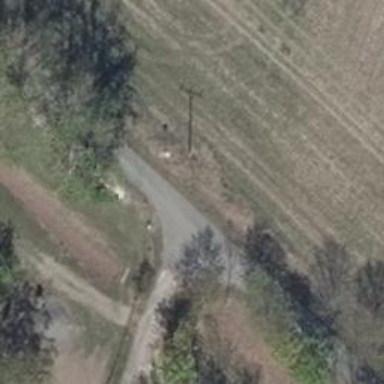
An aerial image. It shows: Minor power line.